【题型】解答题　【知识点】解析几何　【难度】medium
在平面直角坐标系$xOy$中，已知椭圆$\Gamma$:$\frac{x^2}{4}+y^2=1$的右顶点为$A$，点$P(a,0)$、$Q(0,t)$分别是$x$轴负半轴、$y$轴正半轴上的动点.

(1)若$P$是$\Gamma$的左焦点，且$|OA|=|PQ|$，求$t$的值；

(2)设$t=2\sqrt{2}$，$\Gamma$上存在$x$轴上方一点$B$.若$\tan\angle AQB=2\sqrt{2}$，求$B$的坐标；

(3)设$t=2$，过$P$的直线$l$与$\Gamma$交于$M$、$N$两点($M$、$N$两点不重合)，与$y$轴交于$C$且$C$的纵坐标$y_C>1$，记$M$与$N$到直线$AQ$的距离分别为$d_1$、$d_2$.若存在直线$l$，满足$d_1+d_2=3\sqrt{2}$成立，求$a$的取值范围.
【解答】
【答案】(1)$t=1$

(2)$B\left(-\frac{14}{9},\frac{4}{9}\sqrt{2}\right)$

(3)$\left(-\frac{5}{2},-1\right)$

【解析】（1）因为$P$与$\Gamma$的左焦点重合，故$P(-\sqrt{3},0)$，因此$|OA|=2$.
又因为$P(-\sqrt{3},0)$，而$|OA|=|PQ|$，
所以$\sqrt{3+t^2}=2$，解得：$t=1$(负舍).

（2）因为$\tan\angle AQO=\frac{\sqrt{2}}{2}$，又因为$\tan\angle AQB=2\sqrt{2}$.
而$\tan\angle AQB=\tan(\angle BQO+\angle AQO)=2\sqrt{2}$，
代入解得$\tan\angle BQO=\frac{\sqrt{2}}{2}$.

若$B$在第一象限，则$0<\tan\angle AQB<\frac{\sqrt{2}}{2}$，故$B$在第二象限.

设$B(x_0,y_0)$，而$\tan\angle BQO=\frac{-x_0}{2\sqrt{2}-y_0}=\frac{\sqrt{2}}{2}$，
整理可得$\frac{\sqrt{2}}{2}y_0-2=x_0$.

代入椭圆方程$x_0^2+4y_0^2=1$，可得：$\frac{9}{2}y_0^2-2\sqrt{2}y_0=0$.

所以解得$y_0=\frac{4}{9}\sqrt{2}$(增根舍去)，所以$x_0=-\frac{14}{9}$.

因此$B\left(-\frac{14}{9},\frac{4}{9}\sqrt{2}\right)$.

（3）由题意可知：直线$AQ$的解析式为$x+y-2=0$，

设直线$l$的解析式为$x=my+a(m>0)$，且$M(x_1,y_1)$、$N(x_2,y_2)$.

联立$\begin{cases} x=my+a \\ x^2+4y^2=4 \end{cases}$，

可得$(m^2+4)y^2+2may+(a^2-4)=0$，$\Delta=m^2-a^2+4$.

根据韦达定理，$y_1+y_2=\frac{-2am}{m^2+4}$，$x_1+x_2=\frac{8a}{m^2+4}$.

因为$M$、$N$两点均在直线$AQ$的左侧，故$d_1+d_2=\frac{|(x_1+x_2)+(y_1+y_2)-4|}{\sqrt{2}}=3\sqrt{2}$.

又因为$x_1,x_2\in[-2,0)$，$y_1,y_2\in(-1,1)$，因此$(x_1+x_2)+(y_1+y_2)-4=-6$，

代入化简可得方程$m^2-am+(4+4a)=0$.

设$f(m)=m^2-am+(4+4a)$，又因为$y_C>1$，故$m\in(0,-a)$.

\textcircled{1} 若$-2<a<0$，此时直线$l$与$\Gamma$存在两个交点. 若存在$m'\in(0,-a)$，使得$f(m')=0$，

而$f(-a)=a^2+2a+2>0$，故$f(0)<0$，

可得$4+4a<0$，故$a<-1$，因此$-2<a<-1$.

\textcircled{2} 若$a\leq-2$，而此时$P$在$\Gamma$的外部，$m>\sqrt{a^2-4}$，故$m\in(\sqrt{a^2-4},-a)$.

若存在$m'\in(\sqrt{a^2-4},-a)$，使得$f(m')=0$，

而$f(-a)=a^2+2a+2>0$，

故$f(\sqrt{a^2-4})<0$，可得$a^2-a\sqrt{a^2-4}+4a<0$，故$-\frac{5}{2}<a\leq-2$.

综上所述，$a$的取值范围为$a\in\left(-\frac{5}{2},-1\right)$.

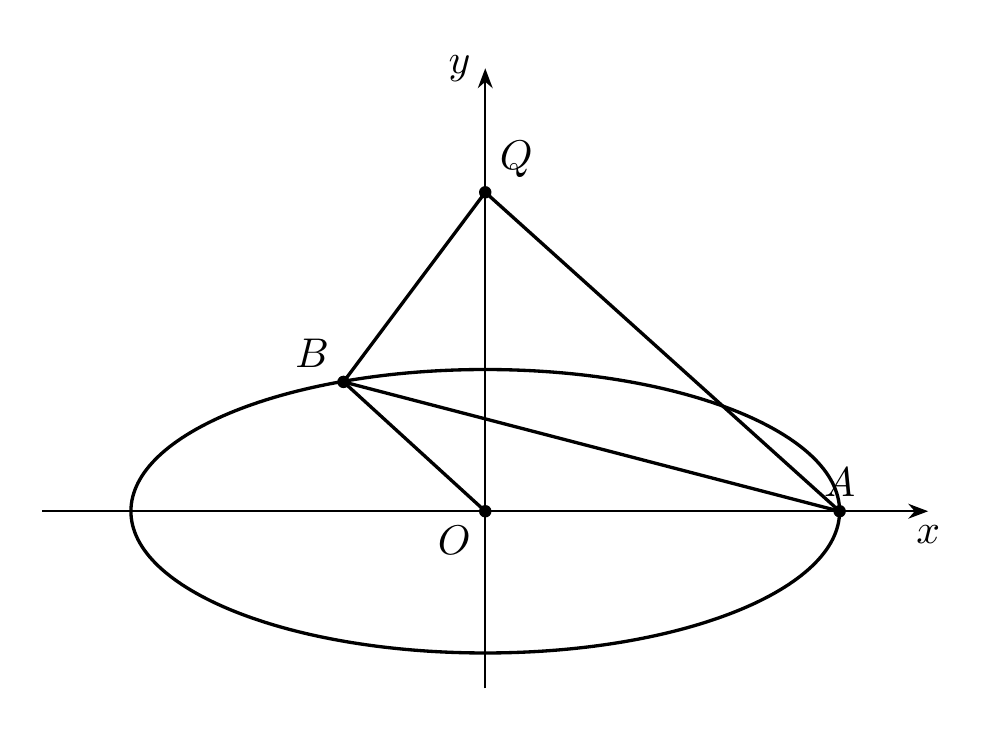